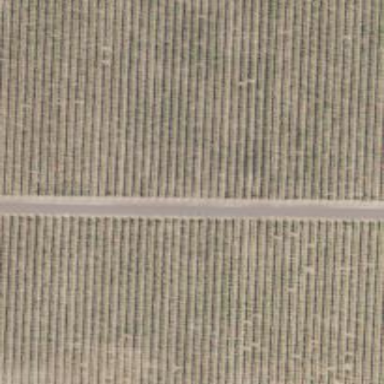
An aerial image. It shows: Vineyard with grape crops.